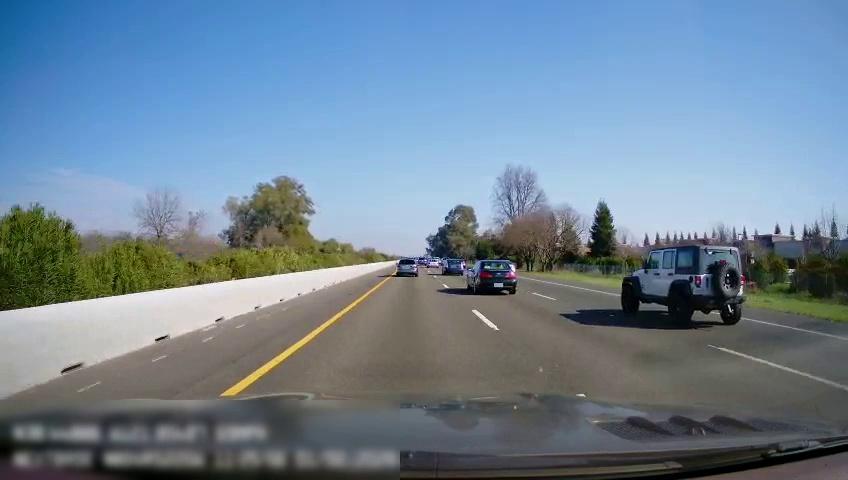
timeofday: Day
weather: Sunny
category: Drivable Space
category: Vehicles | SUV
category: Vehicles | SUV
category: Vehicles | SUV
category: Vehicles | SUV
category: Vehicles | Car
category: Vehicles | Car
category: Lanes | Current Lane
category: Lanes | Current Lane
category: Lanes | Alternate Lane
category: Lanes | Alternate Lane